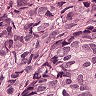
Metastatic tissue present: yes